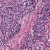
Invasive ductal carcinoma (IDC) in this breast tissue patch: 1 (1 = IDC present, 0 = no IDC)